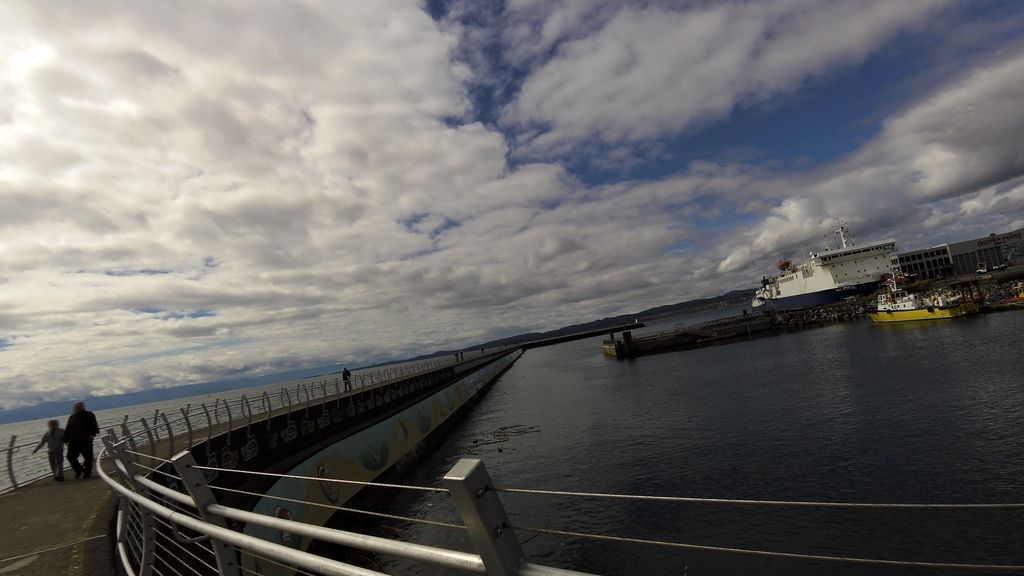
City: victoria